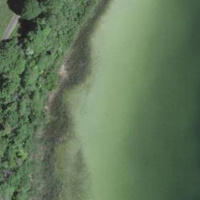
EUNIS habitat code: 14
Species observed at this site:
Conopodium majus